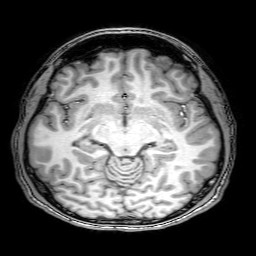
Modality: T1w
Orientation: coronal